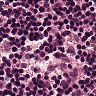
Metastatic tissue present: no